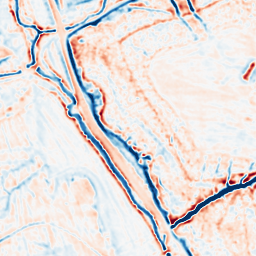
Category: multiscale
Decomposition family: dog_multiscale
Decomposition parameters: sigma_ratio: 1.4
n_scales: 3
base_sigma: 1
Upsampling method: bspline
Upsampling parameters: scale: 8
Upsampling scale: 8